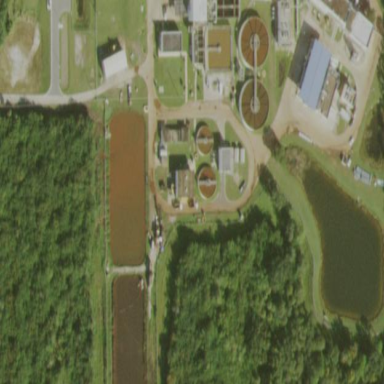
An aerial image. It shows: View of wastewater plant.